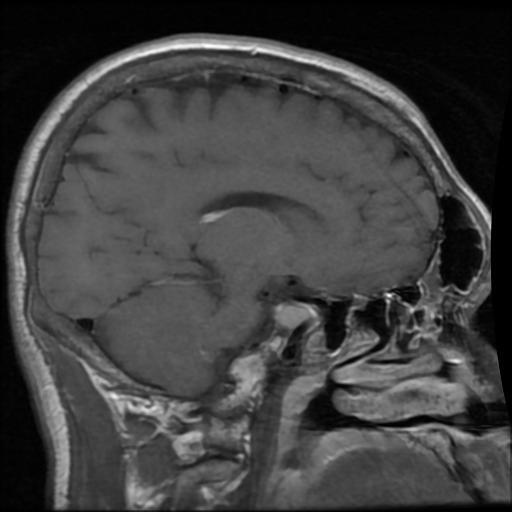
Label: pituitary